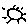
Label: sun